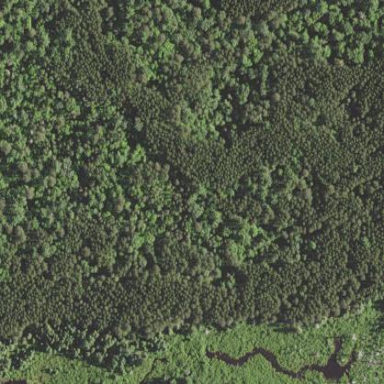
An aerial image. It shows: Forest mainly composed of broadleaved evergreen trees.